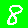
Digit: 8